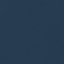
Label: SeaLake